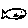
Label: fish